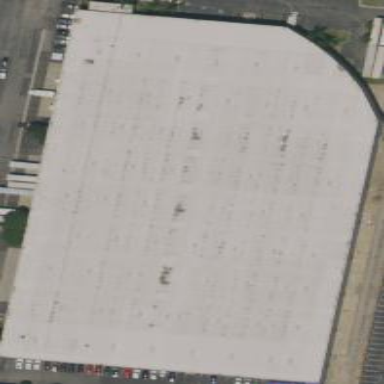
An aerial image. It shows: Warehouse.